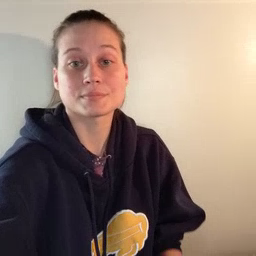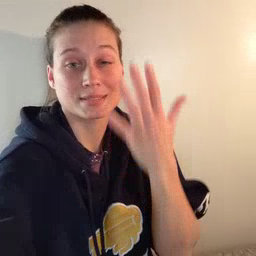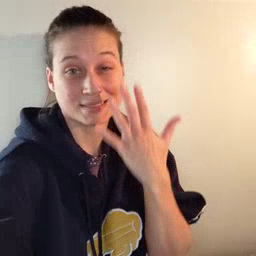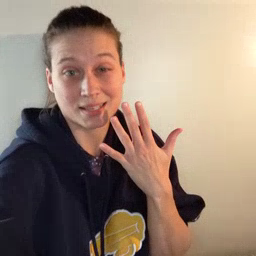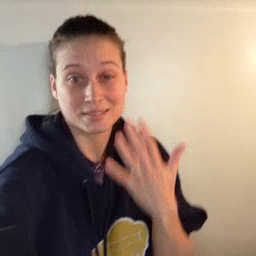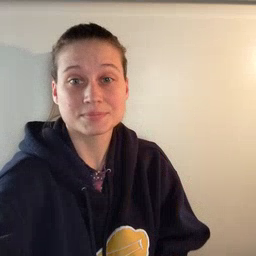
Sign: sad